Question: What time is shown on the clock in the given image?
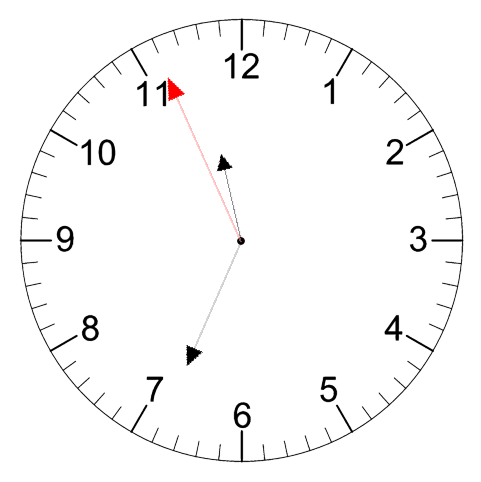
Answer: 11:33:56